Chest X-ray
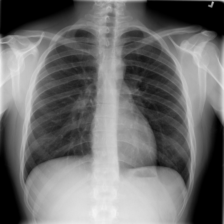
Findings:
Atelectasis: negative
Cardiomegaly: negative
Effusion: negative
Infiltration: negative
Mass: negative
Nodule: negative
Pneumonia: negative
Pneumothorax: negative
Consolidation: negative
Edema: negative
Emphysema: negative
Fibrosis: negative
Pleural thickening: negative
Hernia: negative